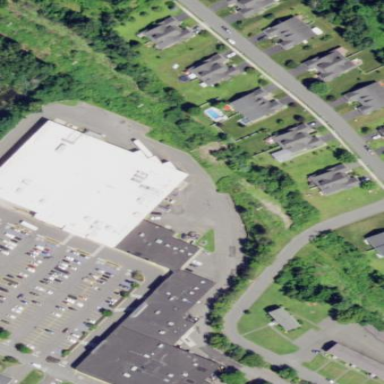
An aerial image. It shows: Supermarket located in building.